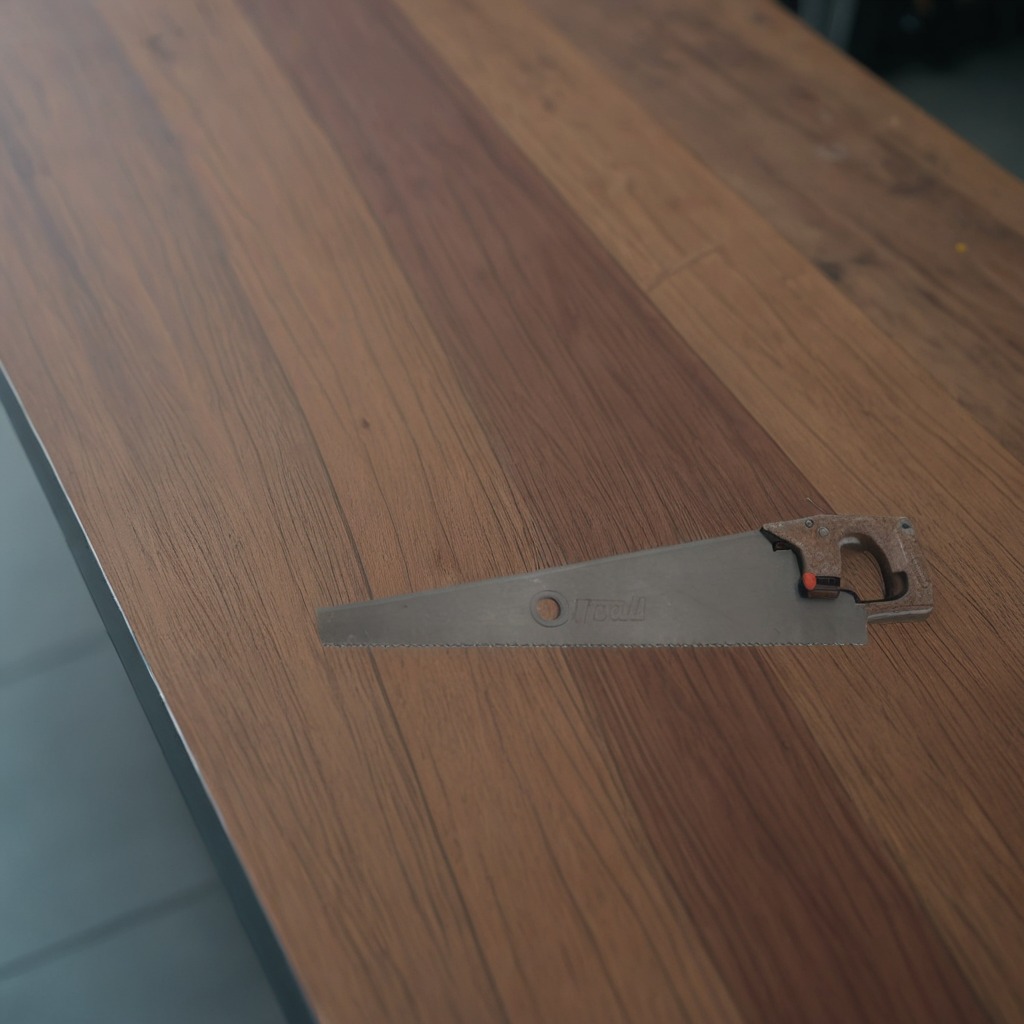
A metal saw is lying on an old table with burn marks in a small garage at twilight.